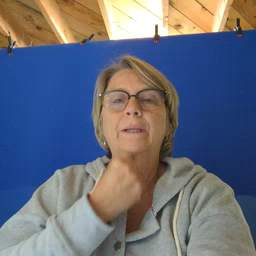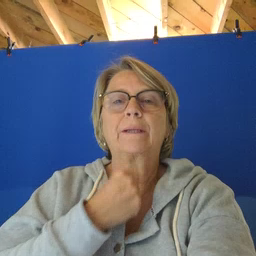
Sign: underwear